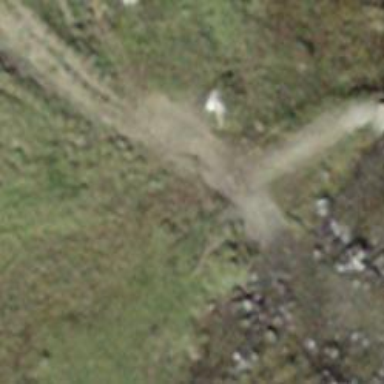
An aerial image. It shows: Path.